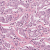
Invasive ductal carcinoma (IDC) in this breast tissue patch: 1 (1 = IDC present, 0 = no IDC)